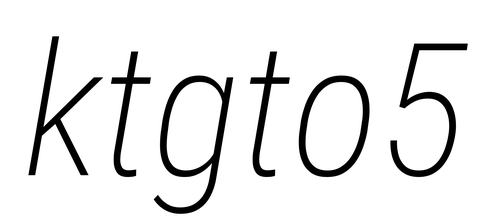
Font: Roboto-Italic_Condensed_ExtraLight_Italic